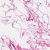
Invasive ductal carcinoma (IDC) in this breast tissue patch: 0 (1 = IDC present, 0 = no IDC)